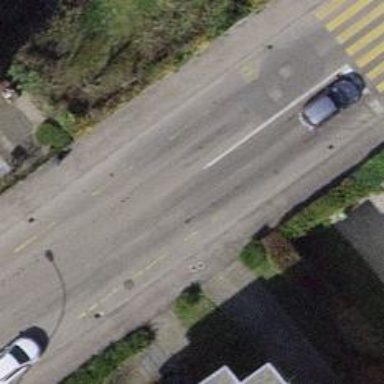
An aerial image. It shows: Driveway with sidewalk.